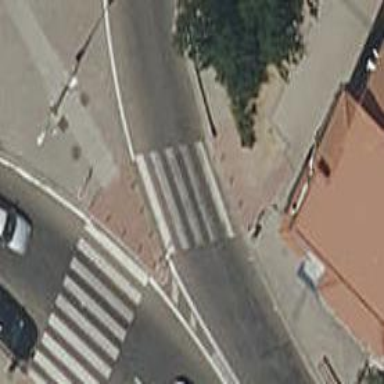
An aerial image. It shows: Marked crossing on the road.